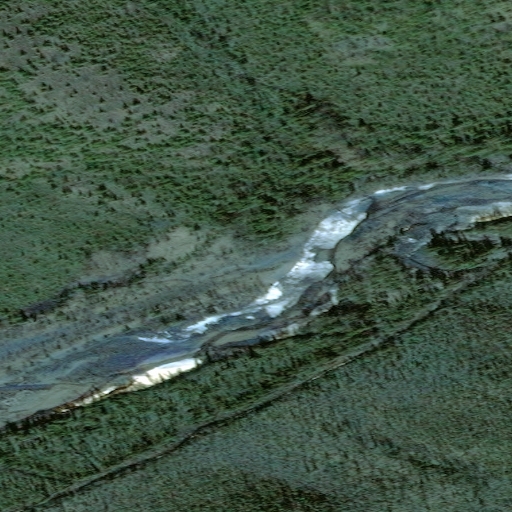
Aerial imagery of valley in Alaska named Ten Gulch containing only unknown